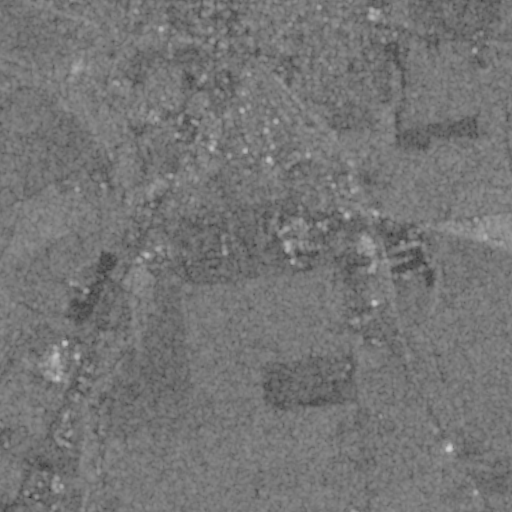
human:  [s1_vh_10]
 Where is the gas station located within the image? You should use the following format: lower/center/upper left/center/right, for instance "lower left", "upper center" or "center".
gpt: The gas station is located in the upper center of the image.
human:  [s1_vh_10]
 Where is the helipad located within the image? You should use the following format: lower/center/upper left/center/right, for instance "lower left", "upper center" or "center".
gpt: The helipad is located in the upper right of the image.
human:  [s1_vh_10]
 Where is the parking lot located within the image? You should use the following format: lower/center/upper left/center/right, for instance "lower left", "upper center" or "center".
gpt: The parking lot is located in the upper center of the image.
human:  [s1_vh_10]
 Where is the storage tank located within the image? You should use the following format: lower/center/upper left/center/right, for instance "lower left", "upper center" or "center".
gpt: The storage tank is located in the center of the image.
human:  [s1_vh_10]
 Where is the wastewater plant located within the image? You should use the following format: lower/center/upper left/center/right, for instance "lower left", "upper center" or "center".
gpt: The wastewater plant is located in the center right of the image.
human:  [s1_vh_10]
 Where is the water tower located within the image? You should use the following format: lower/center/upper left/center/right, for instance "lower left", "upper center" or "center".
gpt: The water tower is located in the lower left of the image.
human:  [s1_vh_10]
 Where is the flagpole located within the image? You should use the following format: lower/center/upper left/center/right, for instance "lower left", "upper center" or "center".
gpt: The flagpole is located in the upper center of the image.
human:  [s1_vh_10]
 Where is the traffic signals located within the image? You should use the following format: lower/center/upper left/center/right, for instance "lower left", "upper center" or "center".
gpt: The traffic signals is located in the upper center of the image.
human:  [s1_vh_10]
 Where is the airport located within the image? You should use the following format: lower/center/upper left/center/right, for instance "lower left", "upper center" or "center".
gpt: There is no airport in the image.

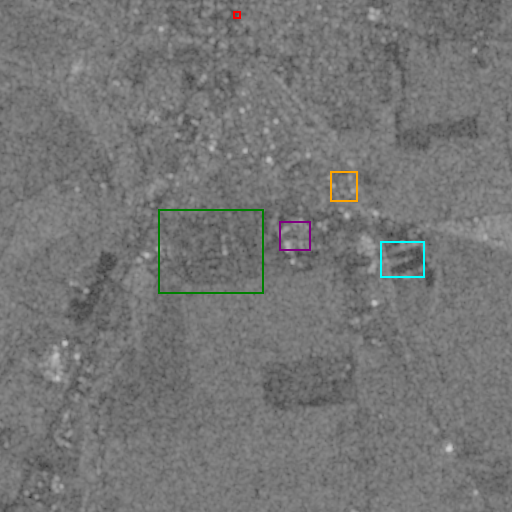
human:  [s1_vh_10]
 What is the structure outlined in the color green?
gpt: The structure outlined in green is a park.
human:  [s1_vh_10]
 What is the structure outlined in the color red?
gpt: The structure outlined in red is a parking lot.
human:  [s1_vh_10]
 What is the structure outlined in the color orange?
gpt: The structure outlined in orange is a wastewater plant.
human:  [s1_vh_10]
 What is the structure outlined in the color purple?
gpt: The structure outlined in purple is a building.
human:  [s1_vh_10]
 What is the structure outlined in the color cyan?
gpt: The structure outlined in cyan is a building.
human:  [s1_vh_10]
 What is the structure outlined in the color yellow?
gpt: There is no yellow outline.